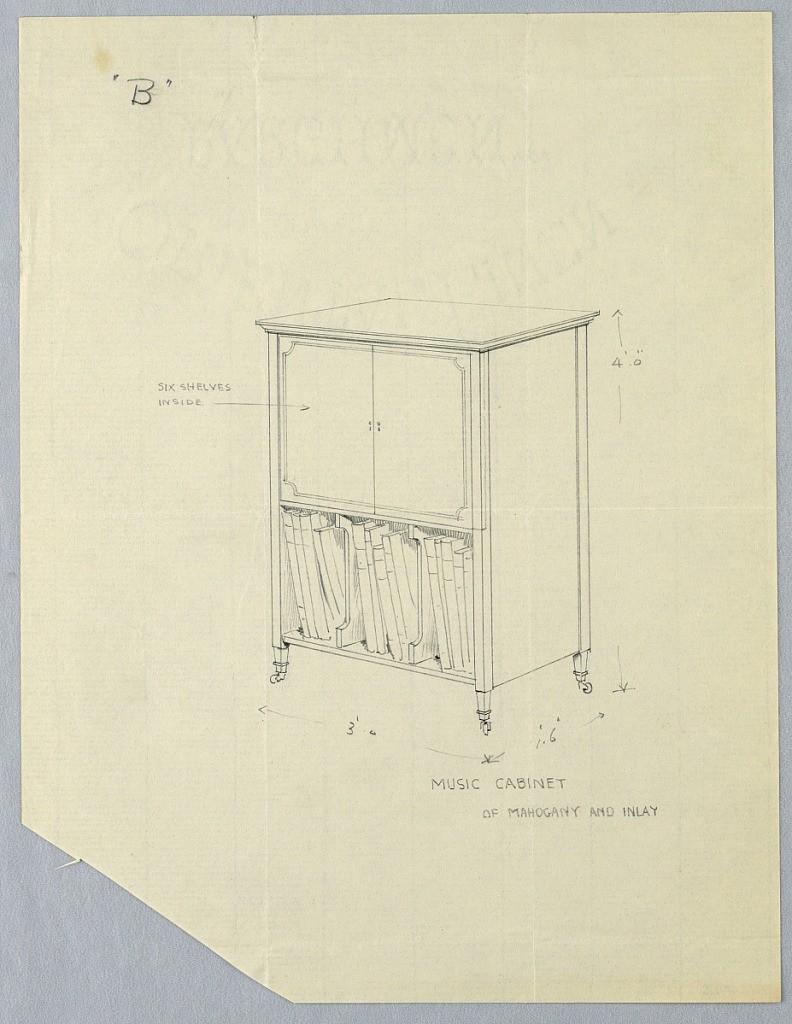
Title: Design for Music Cabinet "B" of Mahogany and Inlay
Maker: A.N. Davenport Co.
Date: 1900–05
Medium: Graphite on thin cream paper
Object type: Drawing
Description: Rectangular cabinet with molded, frieze-like top, raised on 4 short, tapering legs on casters; closed upper shelf with 2 doors; open lower compartment filled with large folios separated by 2 bracket-shaped dividers.